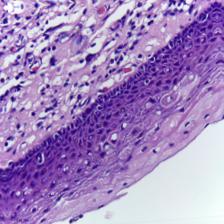
Diagnosis: Normal